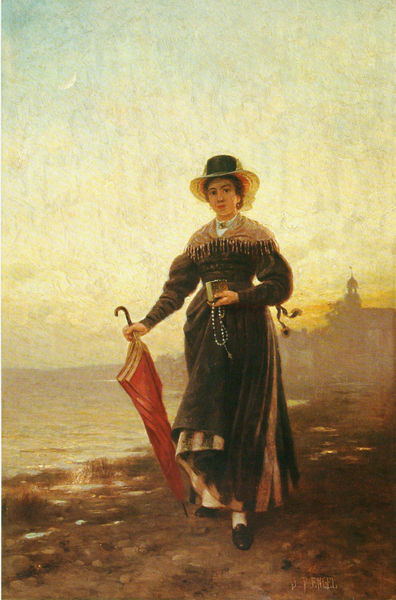
Titel: Nach dem Kirchgang
Künstler: Johann Friedrich Engel
Standort: Oberbayern
Institution: Privatbesitz
Schlagwörter: blau, dunkel, fuß, gemälde, hand, himmel, meer, schatten, umhang, wasser, weiß, wolken, fluss, gelb, grün, kirchturm, landschaft, ocker, sand, see, stadt, ufer, abend, braun, elegant, frau, geste, grau, hell, hintergrund, hut, kleid, laterne, licht, mund, nase, orange, pastell, schwarz, straße, türkis, blick, dach, dame, gebäude, gürtel, haus, regenschirm, rot, schal, schirm, schleier, sonnenschirm, tuch, weg, wolke, malerei, rock, schleife, arm, augen, barock, bibel, bluse, falten, gesicht, halten, mensch, pelz, stehen, stein, steine, ärmel, bildnis, portrait, porträt, signatur, öl, dämmerung, ferne, horizont, häuser, morgen, sonnenaufgang, spiegelung, gewässer, kirche, sonne, boden, auge, figur, fransen, haare, mantel, realismus, frontal, lippen, rosa, schulter, turm, taille, küste, strand, wellen, ort, schuhe, bäuerin, kette, dorf, dächer, dunst, luftperspektive, nebel, sonnenuntergang, spazieren, kuppel, strohhut, aufrecht, lesen, gestreift, socken, strumpf, faltenwurf, hutkrempe, halskette, abendrot, umriss, leuchten, unscharf, griff, gang, mond, buch, unterrock, medaillon, bayern, kirch, kreuz, religion, dom, spaziergang, leuchtturm, manschetten, schritt, schlamm, beten, gebet, schuh, kranz, tracht, biedermeier, gebetsbuch, handtasche, schultertuch, romantisch, christlich, durchsichtig, messe, reichtum, verblauung, fernglas, innenfutter, dresden, rosenkranz, christin, gewölk, nebliger hintergrund, abendlicht, fromm, gebetbuch, wanderin, christ, abendgebet, angelus, barrok, biebel, dame mit schirm, fokus, gehäkelt, gläubigkeit, hintergrund verschwommen, kett, krücke, reigiösität, roter schirm, schwarze schuhe, sonnenutergang, vorgestellt, weiße strümpfe, kirchgang, sonntagskleid, strnad